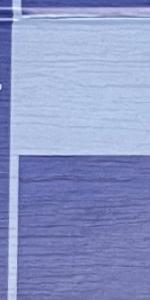
Label: Empty